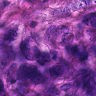
Metastatic tissue present: yes